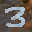
Label: 3